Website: crate-barrel
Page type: billing-address
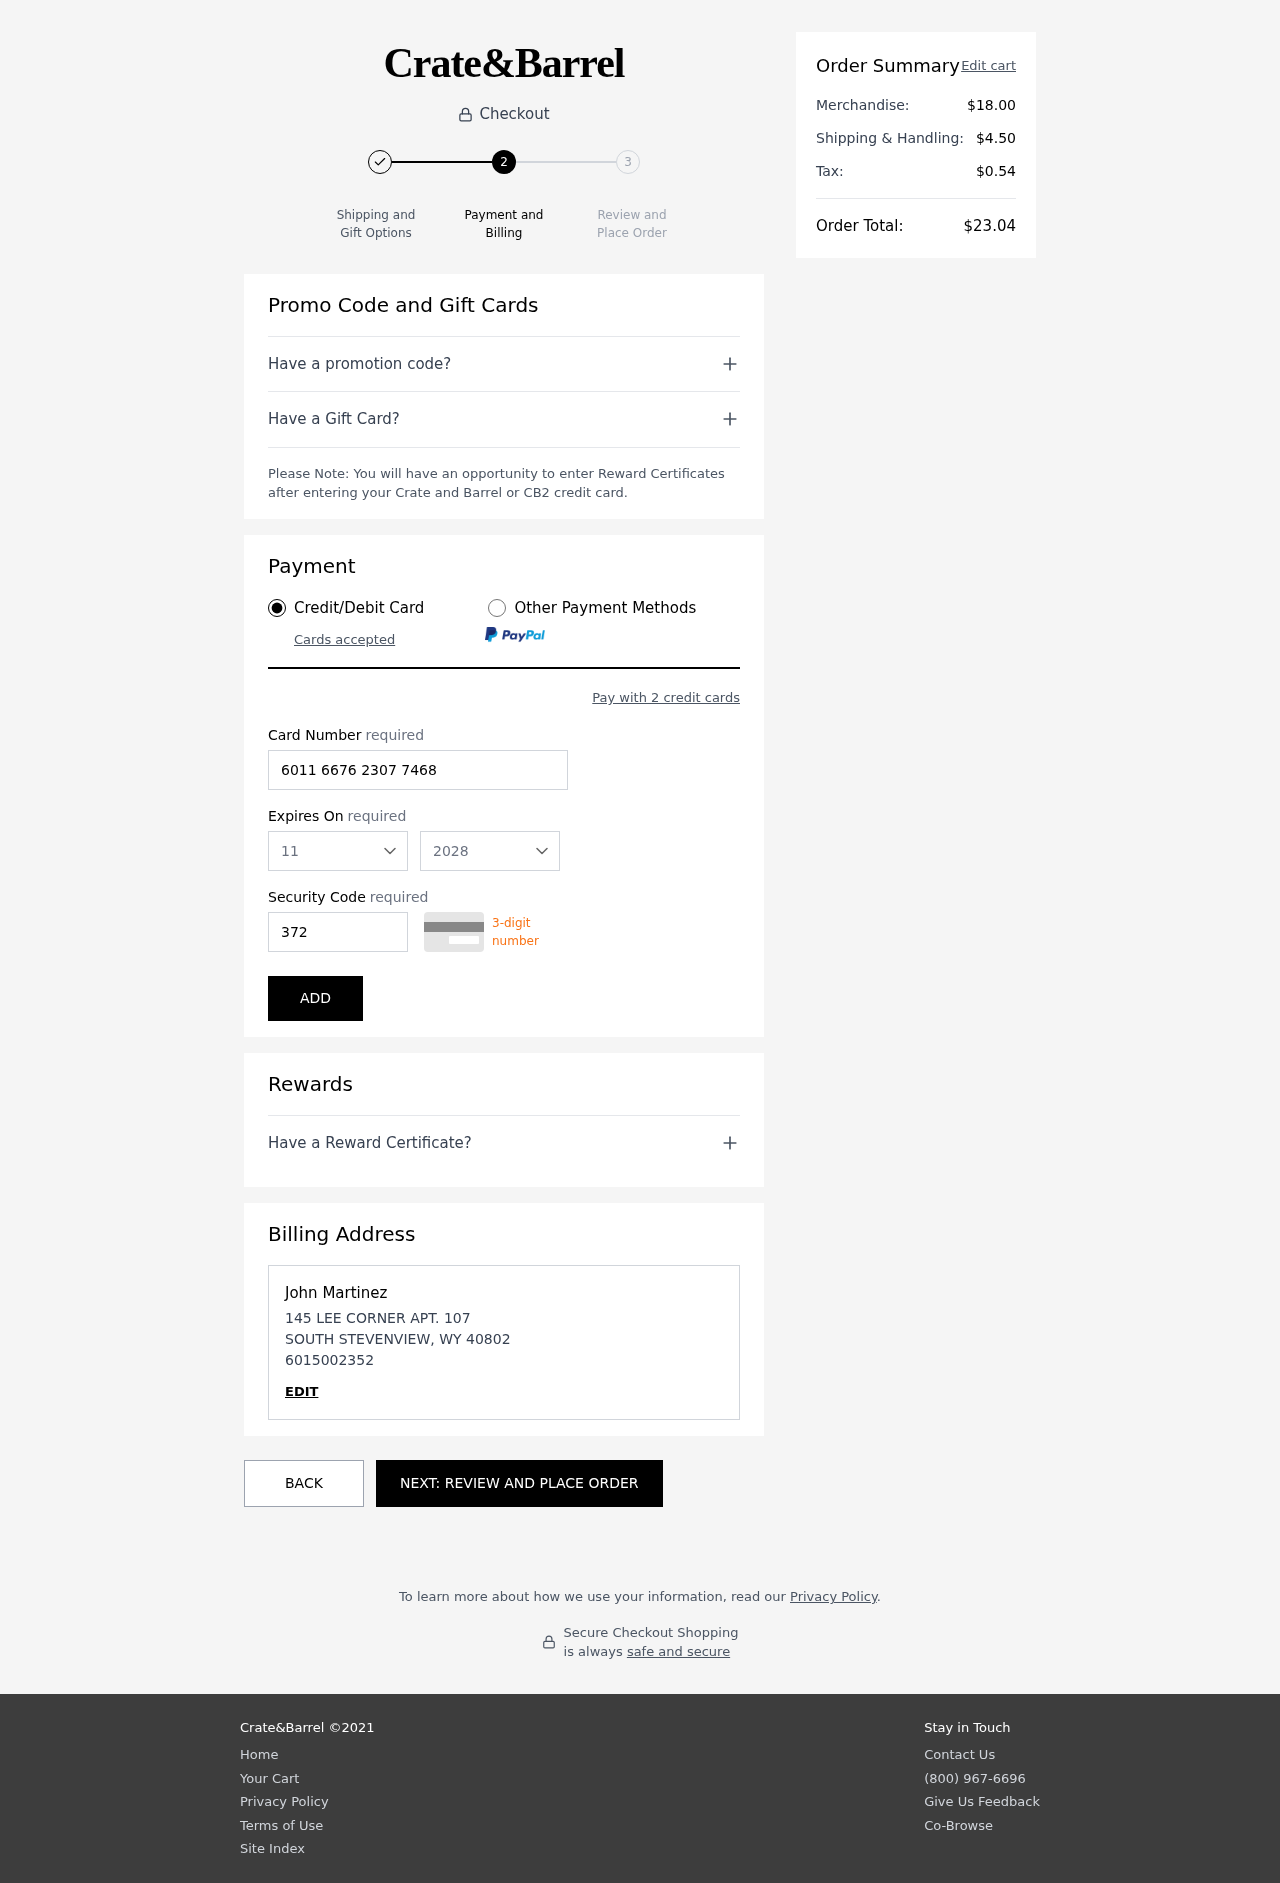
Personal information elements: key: PII_CARD_CVV
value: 372
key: PII_CARD_EXPIRY_MONTH
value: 11
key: PII_CARD_EXPIRY_YEAR
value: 28
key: PII_CARD_NUMBER
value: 6011 6676 2307 7468
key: PII_CITY
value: SOUTH STEVENVIEW
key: PII_FULLNAME
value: John Martinez
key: PII_PHONE
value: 6015002352
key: PII_POSTCODE
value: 40802
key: PII_STATE_ABBR
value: WY
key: PII_STREET
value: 145 LEE CORNER APT. 107
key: PII_FIRSTNAME
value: John
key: PII_LASTNAME
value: Martinez
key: PII_PHONE_LINE
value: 2352
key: PII_PHONE_SUFFIX
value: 2352
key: PII_POSTCODE_FULL
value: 40802
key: PII_PHONE2
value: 6015002352
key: PII_PHONE3
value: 6015002352
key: PII_FULLNAME2
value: John Martinez
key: PII_FULLNAME3
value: John Martinez
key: PII_FIRSTNAME2
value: John
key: PII_FIRSTNAME3
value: John
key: PII_LASTNAME2
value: Martinez
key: PII_LASTNAME3
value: Martinez
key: PII_FIRSTNAME_DERIVED
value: John
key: PII_LASTNAME_DERIVED
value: Martinez
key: PII_PHONE_NUMERIC
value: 6015002352
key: PII_PHONE_LINE_NUMERIC
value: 2352
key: PII_PHONE_SUFFIX_NUMERIC
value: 2352
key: PII_POSTCODE_NUMERIC
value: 40802
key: PII_PHONE2_NUMERIC
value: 6015002352
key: PII_PHONE3_NUMERIC
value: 6015002352
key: PII_FULLNAME_DERIVED
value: John Martinez
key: PII_NAME_FULL_DERIVED
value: John Martinez
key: PII_PHONE_DIGITS
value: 6015002352
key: PII_PHONE_LAST4
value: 2352
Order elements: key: ORDER_SUBTOTAL
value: $18.00
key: ORDER_SHIPPING_COST
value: $4.50
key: ORDER_TAX
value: $0.54
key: ORDER_TOTAL
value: $23.04